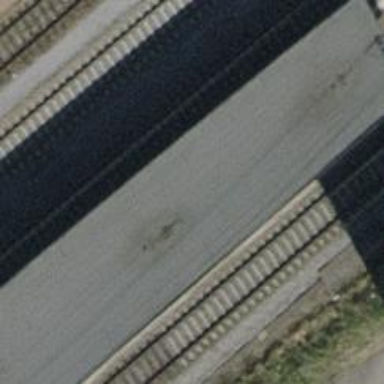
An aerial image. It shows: Steps with asphalt surface.